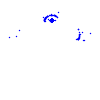
Particle: electron